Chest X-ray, AP view. Patient: 23 years old, sex M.
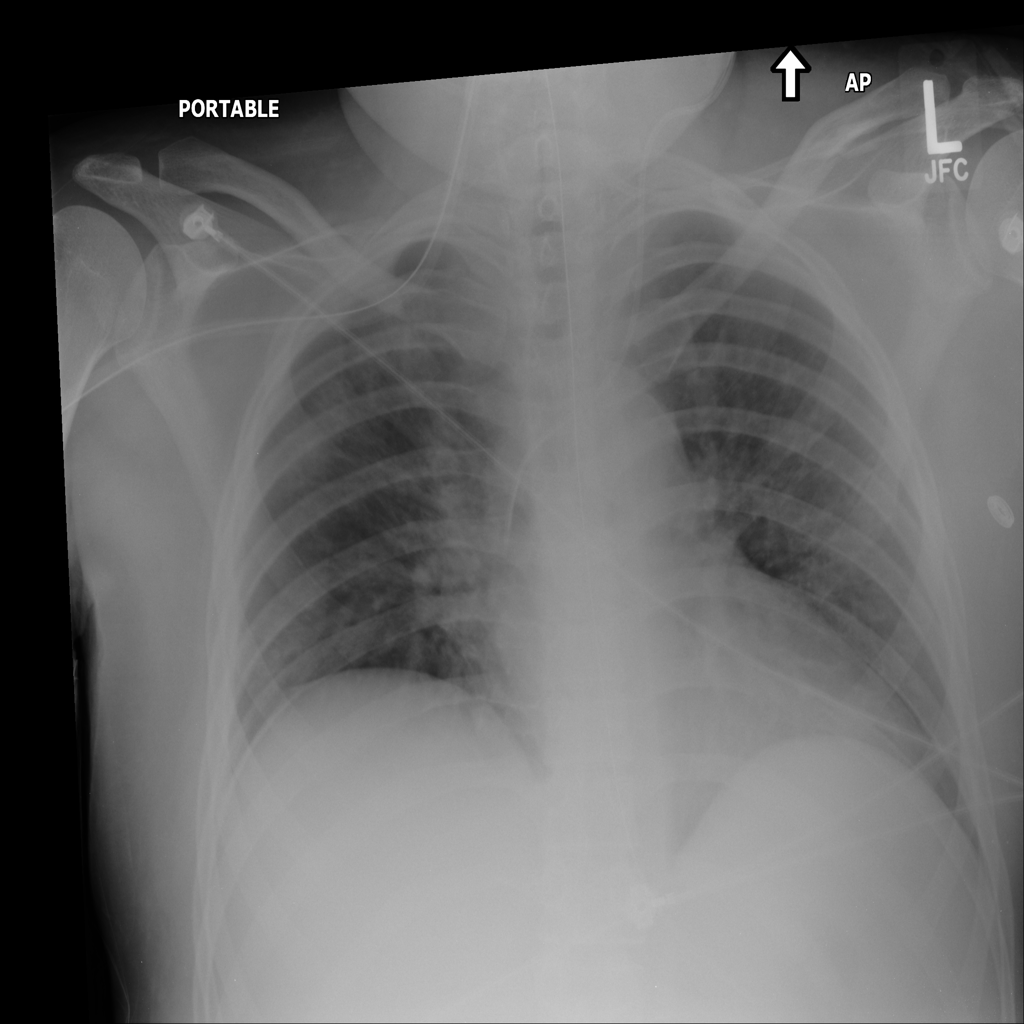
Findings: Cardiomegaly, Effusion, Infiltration